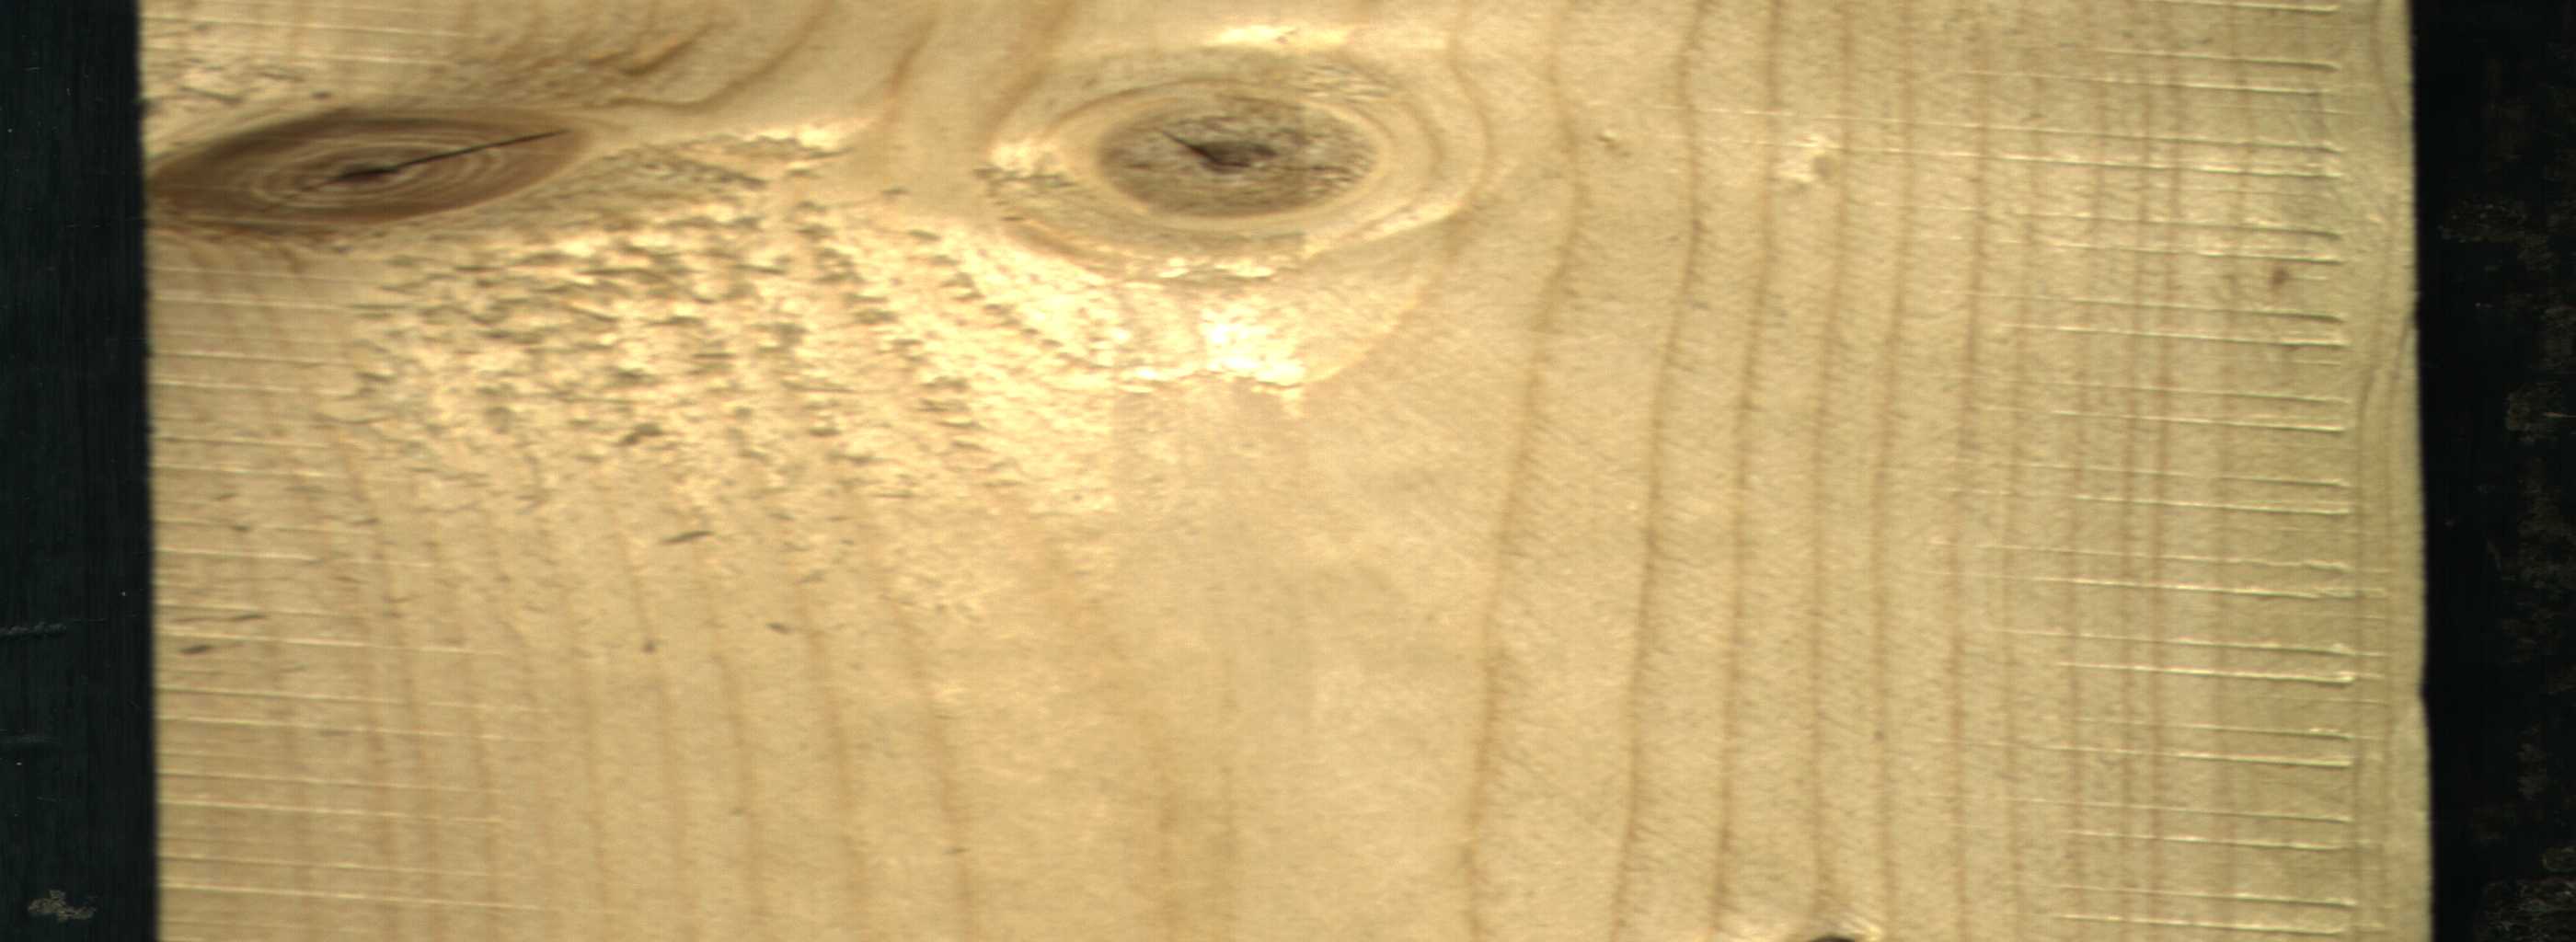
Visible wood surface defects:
knot_with_crack
knot_with_crack